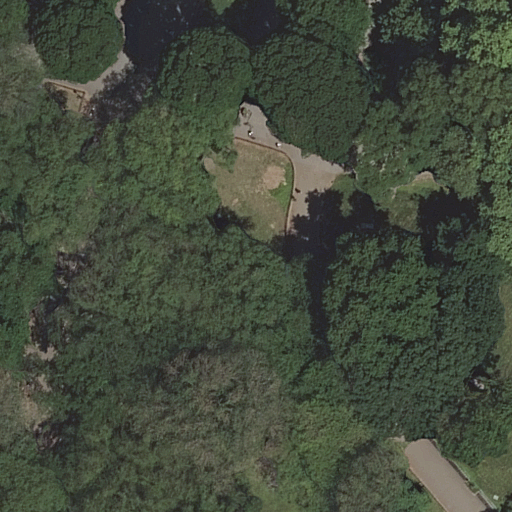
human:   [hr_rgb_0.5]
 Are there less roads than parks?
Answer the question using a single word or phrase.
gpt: no

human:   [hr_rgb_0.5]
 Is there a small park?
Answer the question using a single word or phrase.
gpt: no

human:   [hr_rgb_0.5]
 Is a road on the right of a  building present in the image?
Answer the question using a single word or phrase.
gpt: no

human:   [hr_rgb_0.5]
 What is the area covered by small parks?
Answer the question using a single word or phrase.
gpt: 0m2

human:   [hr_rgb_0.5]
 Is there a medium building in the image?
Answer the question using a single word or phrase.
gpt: no

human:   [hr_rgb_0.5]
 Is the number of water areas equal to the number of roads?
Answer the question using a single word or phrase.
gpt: no

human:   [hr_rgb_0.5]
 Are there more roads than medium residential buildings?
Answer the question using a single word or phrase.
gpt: yes

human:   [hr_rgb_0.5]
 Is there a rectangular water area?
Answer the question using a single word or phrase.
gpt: no

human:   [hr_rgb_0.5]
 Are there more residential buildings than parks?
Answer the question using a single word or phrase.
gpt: no

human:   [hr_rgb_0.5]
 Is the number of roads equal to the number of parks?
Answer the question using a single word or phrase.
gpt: no

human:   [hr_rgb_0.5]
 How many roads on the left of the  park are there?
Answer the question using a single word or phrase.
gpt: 3

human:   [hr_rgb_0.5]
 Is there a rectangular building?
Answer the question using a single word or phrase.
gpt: no

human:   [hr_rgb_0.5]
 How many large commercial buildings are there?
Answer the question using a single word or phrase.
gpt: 0

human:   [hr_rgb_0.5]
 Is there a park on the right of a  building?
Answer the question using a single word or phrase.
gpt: no

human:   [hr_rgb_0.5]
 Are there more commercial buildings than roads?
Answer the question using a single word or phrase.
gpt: no

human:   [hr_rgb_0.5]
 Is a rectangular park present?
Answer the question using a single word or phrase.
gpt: yes

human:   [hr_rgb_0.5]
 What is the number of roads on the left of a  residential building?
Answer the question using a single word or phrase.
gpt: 0

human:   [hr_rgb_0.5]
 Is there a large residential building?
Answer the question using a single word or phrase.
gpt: no

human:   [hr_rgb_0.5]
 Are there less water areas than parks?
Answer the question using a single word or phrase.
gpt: yes

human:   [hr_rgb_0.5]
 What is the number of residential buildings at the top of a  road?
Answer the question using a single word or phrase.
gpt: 0

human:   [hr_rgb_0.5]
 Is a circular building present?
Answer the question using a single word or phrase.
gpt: no

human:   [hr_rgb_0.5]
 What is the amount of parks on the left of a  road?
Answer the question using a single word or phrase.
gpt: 0

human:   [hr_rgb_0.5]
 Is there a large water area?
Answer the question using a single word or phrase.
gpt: no

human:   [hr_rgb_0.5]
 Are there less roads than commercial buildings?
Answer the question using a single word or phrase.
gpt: no

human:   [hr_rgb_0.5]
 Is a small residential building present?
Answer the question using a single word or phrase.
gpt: no

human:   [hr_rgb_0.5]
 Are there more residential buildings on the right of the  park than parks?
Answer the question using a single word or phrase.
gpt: no

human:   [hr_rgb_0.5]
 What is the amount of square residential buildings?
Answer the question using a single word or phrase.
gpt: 0

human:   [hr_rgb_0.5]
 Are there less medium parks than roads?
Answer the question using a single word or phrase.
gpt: yes

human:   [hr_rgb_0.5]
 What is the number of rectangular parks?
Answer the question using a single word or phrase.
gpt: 1

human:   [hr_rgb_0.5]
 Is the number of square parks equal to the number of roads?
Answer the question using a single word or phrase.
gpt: no

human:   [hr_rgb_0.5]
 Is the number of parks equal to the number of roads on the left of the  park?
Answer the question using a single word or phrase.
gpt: no

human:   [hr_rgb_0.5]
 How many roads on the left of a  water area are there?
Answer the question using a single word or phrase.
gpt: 0

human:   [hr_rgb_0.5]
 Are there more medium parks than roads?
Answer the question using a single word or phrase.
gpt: no

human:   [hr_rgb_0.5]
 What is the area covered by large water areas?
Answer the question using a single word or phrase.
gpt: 0m2

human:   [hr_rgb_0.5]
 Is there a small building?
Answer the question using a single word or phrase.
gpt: no

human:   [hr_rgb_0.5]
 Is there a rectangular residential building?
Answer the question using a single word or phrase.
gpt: no